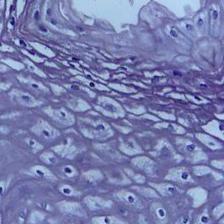
Diagnosis: Normal